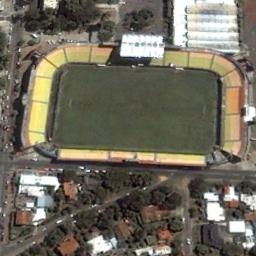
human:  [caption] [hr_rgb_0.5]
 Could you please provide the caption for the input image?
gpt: The stadium is next to some buildings and trees .

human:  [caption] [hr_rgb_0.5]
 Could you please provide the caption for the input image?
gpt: The stadium has a blue roof on three sides and a red roof on the other side .

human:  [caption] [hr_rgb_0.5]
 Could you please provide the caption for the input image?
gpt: There are many trees beside the stadium .

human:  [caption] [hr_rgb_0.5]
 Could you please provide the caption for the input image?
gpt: Square gymnasium built between residential area and vegetation .

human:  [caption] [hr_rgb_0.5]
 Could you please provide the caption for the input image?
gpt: There are some buildings and green trees beside the stadium .